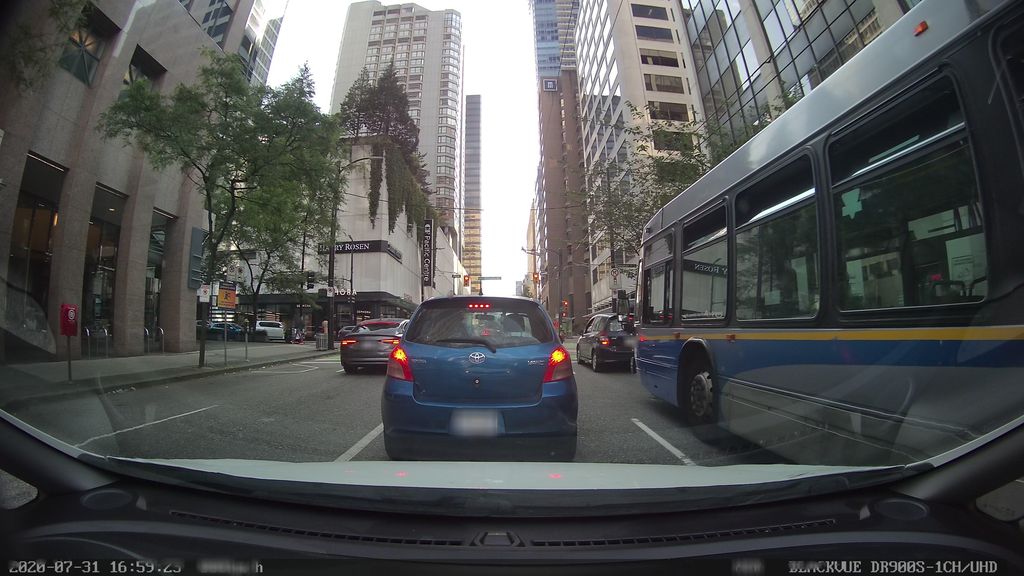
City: vancouver